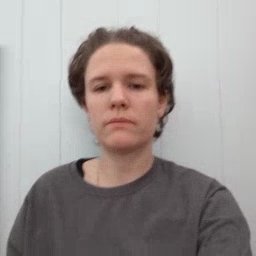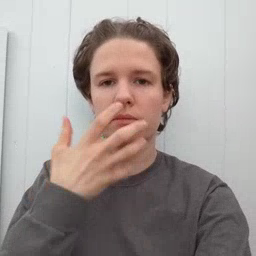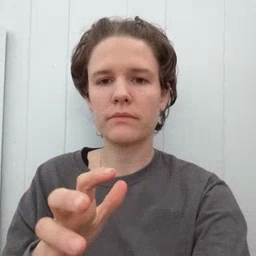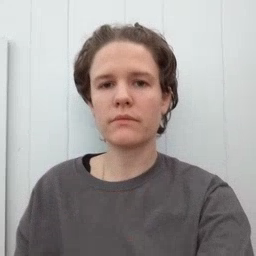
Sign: hot